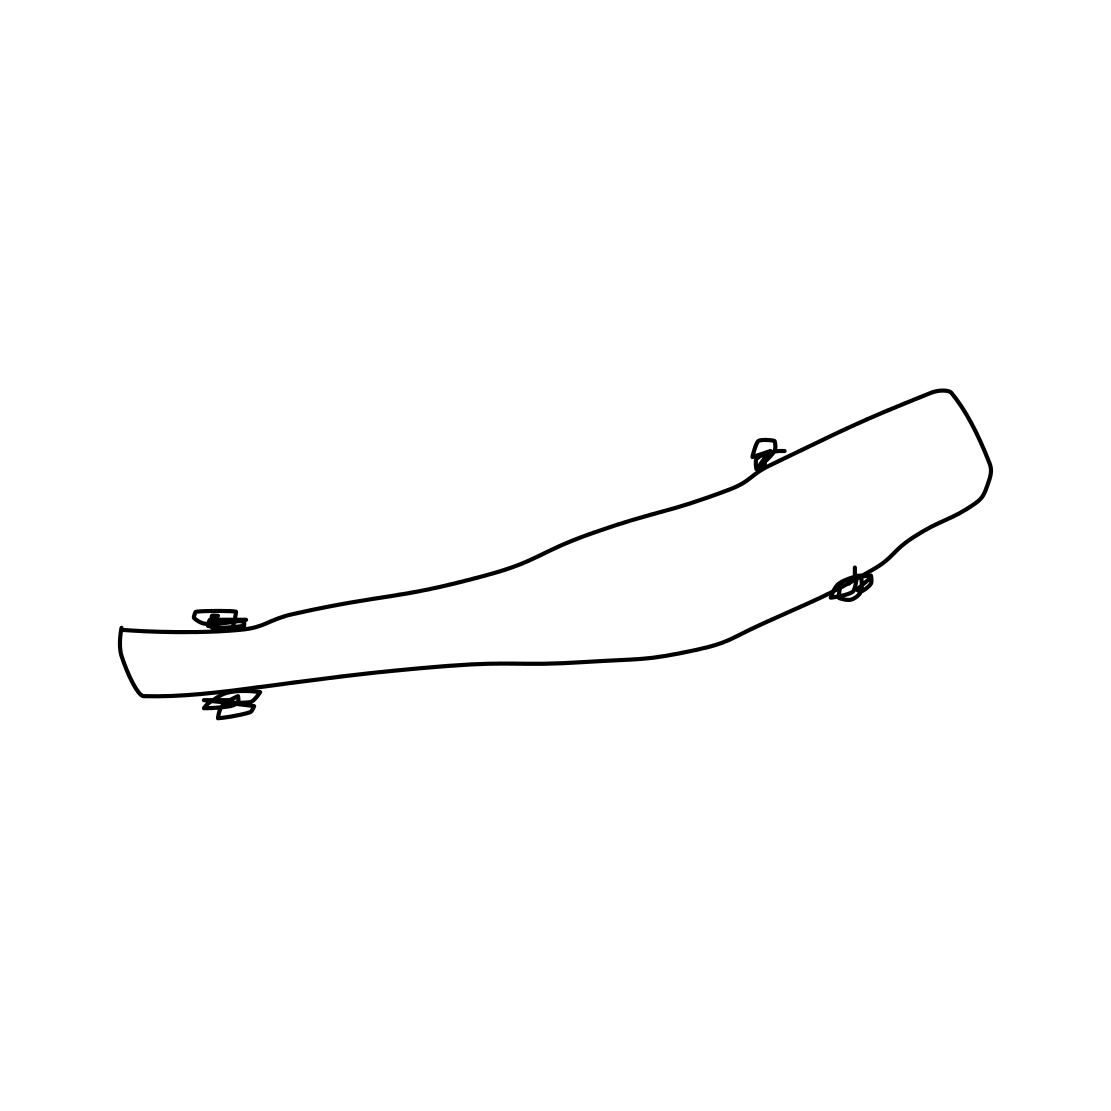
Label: skateboard